Question: Find the area of the quadrilateral in the figure, where the side length of the square border is 10 and the vertices of the quadrilateral are all on points that are integer multiples of 0.5. The result is rounded to one decimal place
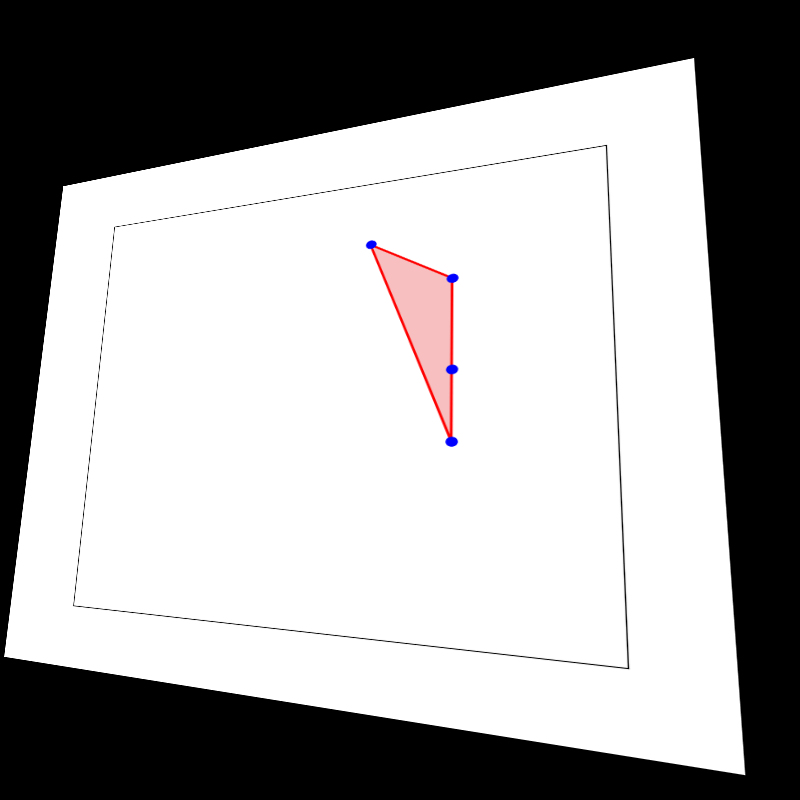
Answer: 2.6